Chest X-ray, PA view. Patient: 75 years old, sex M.
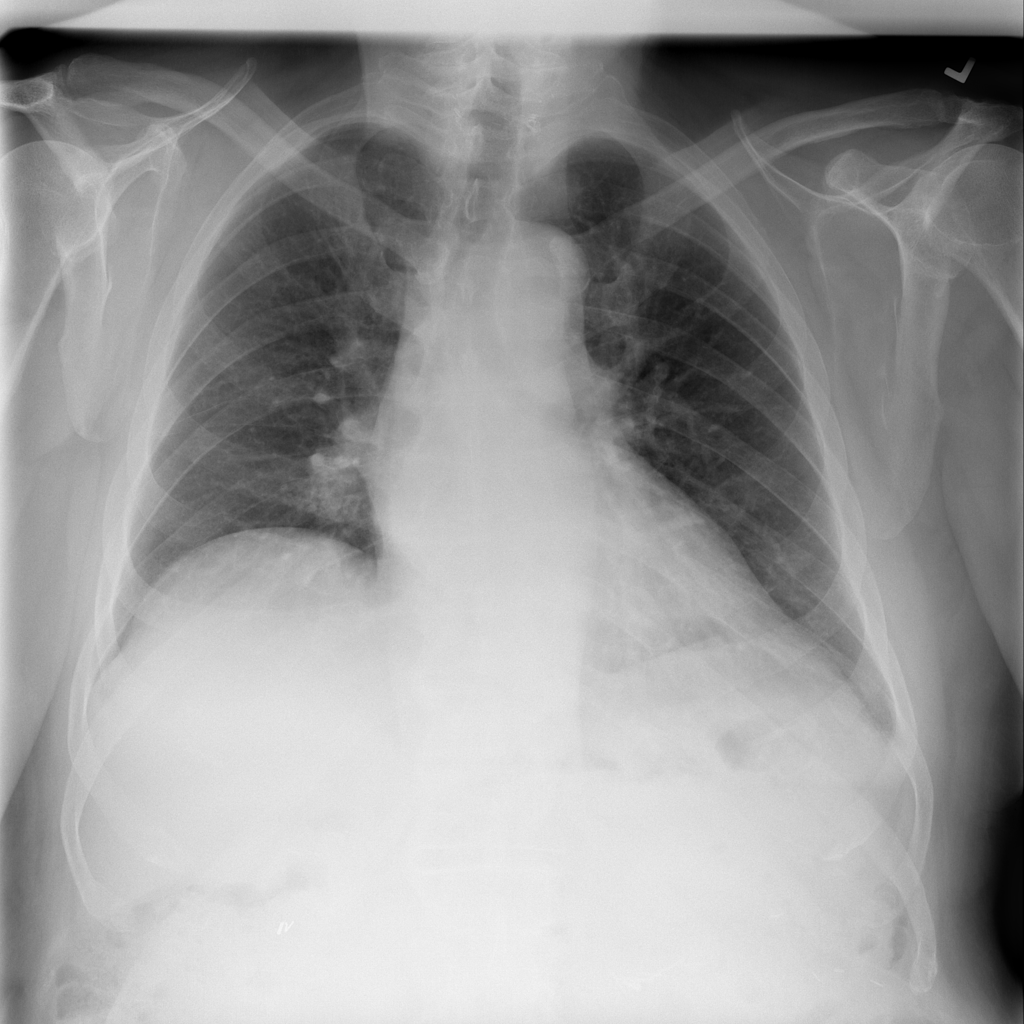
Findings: No Finding